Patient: sex M, age 51
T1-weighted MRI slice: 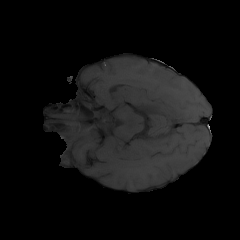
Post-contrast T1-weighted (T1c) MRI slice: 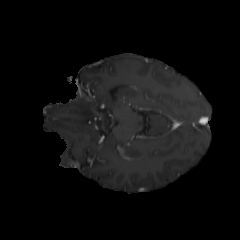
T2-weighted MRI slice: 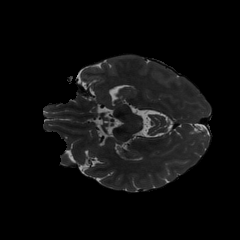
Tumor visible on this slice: no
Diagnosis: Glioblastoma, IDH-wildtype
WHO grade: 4